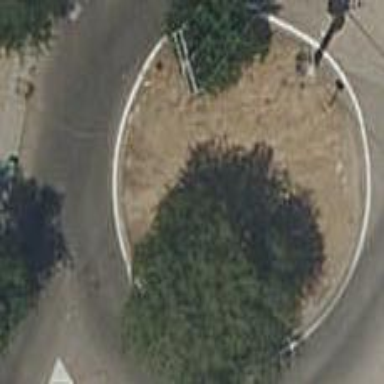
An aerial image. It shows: Residential road that intersects with roundabout.